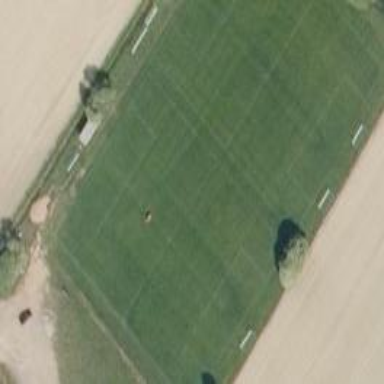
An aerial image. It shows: Soccer pitch with grass surface for leisure land.